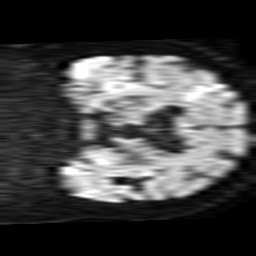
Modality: TRACE
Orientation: coronal
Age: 85
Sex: male
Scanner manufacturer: philips
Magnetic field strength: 1.5 T
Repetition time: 3.542 s
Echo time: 0.09411 s